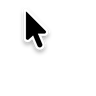
Cursor type: arrow
OS/theme: macos
Variant: default